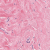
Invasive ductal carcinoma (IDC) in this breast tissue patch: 0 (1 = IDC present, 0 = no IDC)